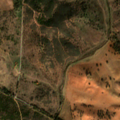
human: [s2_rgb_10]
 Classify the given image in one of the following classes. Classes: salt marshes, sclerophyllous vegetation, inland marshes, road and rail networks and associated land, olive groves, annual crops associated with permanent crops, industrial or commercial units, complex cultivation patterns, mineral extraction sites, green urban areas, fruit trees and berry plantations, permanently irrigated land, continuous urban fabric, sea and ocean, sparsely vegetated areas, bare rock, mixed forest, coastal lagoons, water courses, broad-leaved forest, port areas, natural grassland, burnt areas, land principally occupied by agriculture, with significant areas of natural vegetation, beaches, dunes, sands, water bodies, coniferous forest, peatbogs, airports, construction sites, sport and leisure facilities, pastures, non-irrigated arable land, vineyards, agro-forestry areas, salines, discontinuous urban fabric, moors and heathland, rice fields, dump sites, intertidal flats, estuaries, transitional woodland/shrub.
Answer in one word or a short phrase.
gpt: non-irrigated arable land, pastures, transitional woodland/shrub